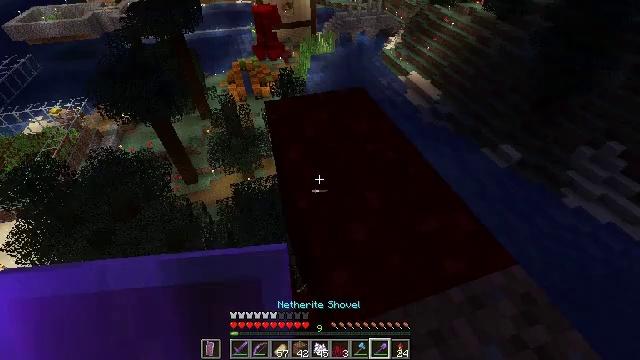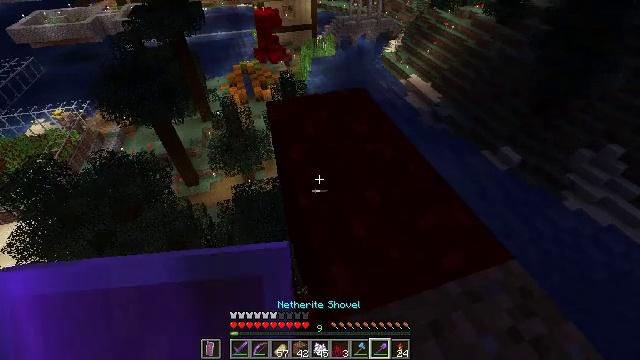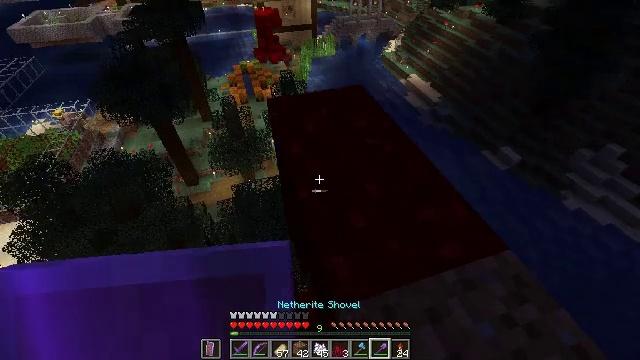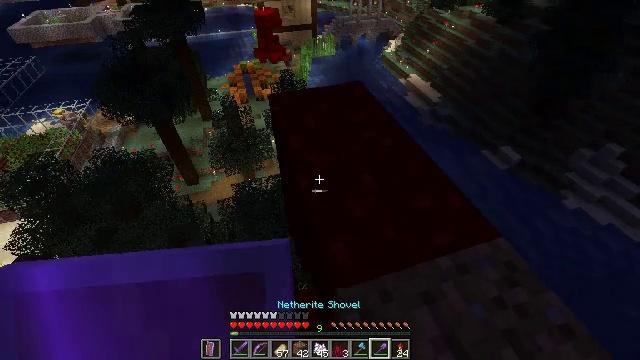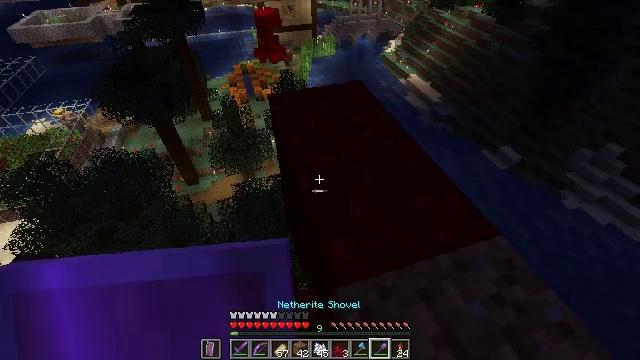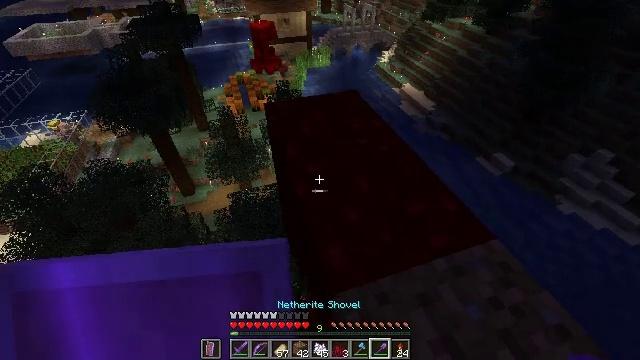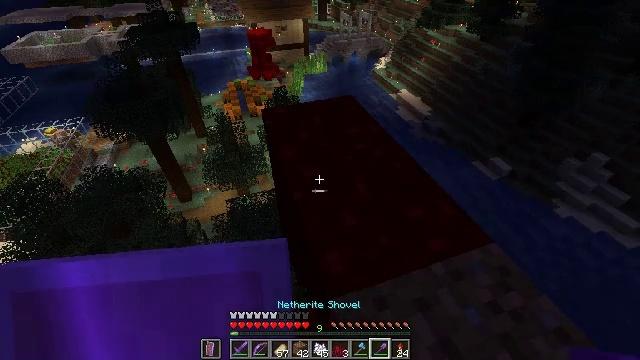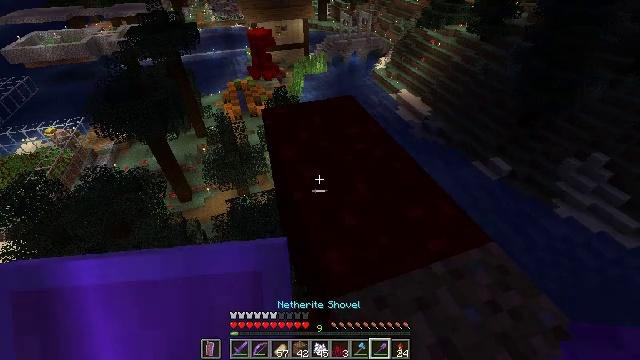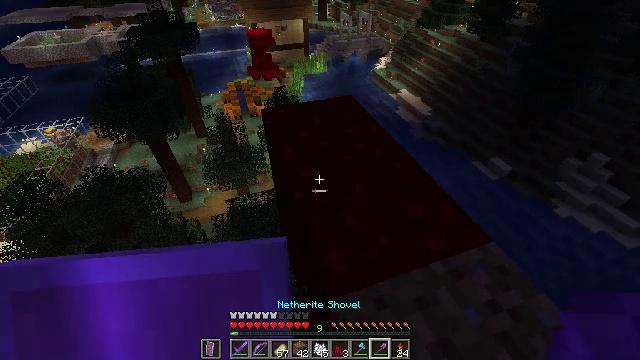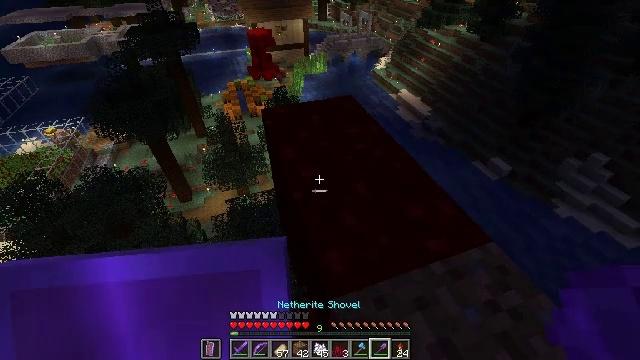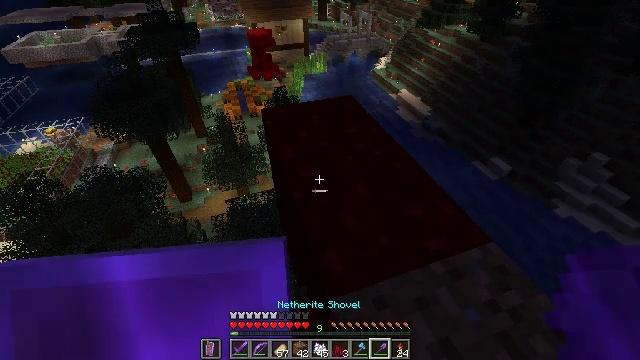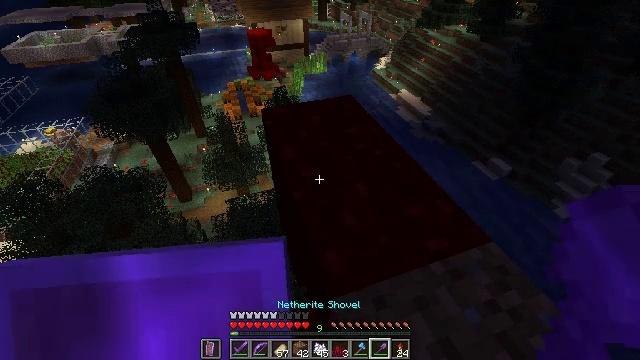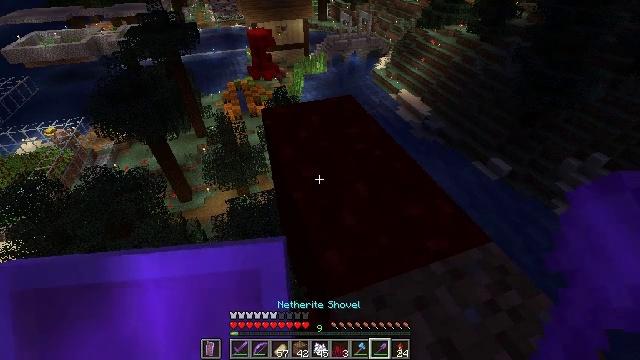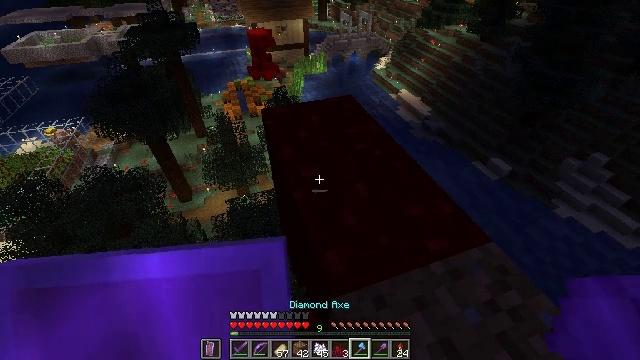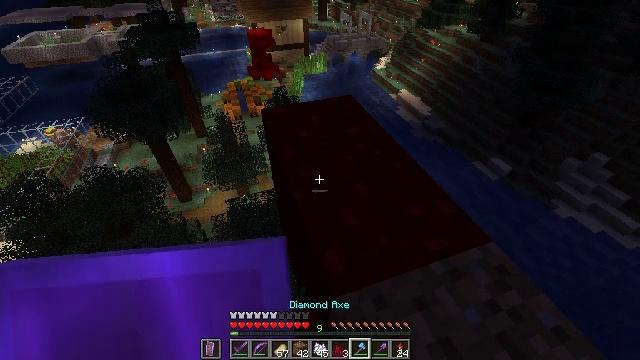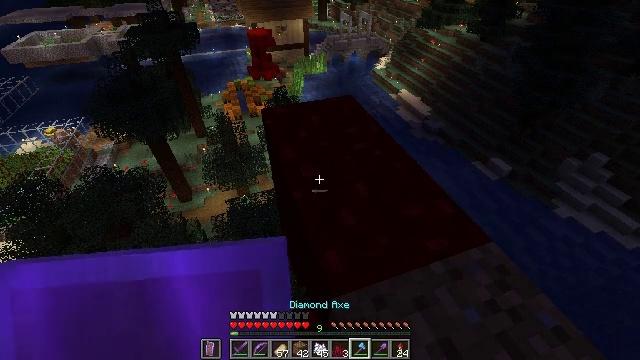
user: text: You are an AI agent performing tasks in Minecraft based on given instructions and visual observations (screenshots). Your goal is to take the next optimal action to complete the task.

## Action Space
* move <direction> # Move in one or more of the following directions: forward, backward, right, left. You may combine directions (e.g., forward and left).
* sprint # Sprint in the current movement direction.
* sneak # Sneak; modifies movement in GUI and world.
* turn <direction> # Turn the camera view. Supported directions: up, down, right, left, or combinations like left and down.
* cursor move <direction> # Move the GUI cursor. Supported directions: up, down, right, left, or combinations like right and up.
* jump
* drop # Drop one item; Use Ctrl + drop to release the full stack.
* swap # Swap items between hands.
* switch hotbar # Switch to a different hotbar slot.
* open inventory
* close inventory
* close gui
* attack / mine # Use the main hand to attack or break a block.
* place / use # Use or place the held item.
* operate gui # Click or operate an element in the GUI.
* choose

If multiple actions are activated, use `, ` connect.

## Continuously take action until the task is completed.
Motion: motion action
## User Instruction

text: Attack the nether wart block to break it.
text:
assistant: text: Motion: move back, sneak
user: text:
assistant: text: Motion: move back, sneak
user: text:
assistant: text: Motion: sneak
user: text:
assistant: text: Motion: sneak
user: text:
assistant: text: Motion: sneak, turn right and up
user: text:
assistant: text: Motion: sneak, turn up
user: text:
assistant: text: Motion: sneak
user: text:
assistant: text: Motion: sneak
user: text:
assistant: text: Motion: sneak
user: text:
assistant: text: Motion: sneak
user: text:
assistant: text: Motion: sneak
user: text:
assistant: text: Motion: sneak
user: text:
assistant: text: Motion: sneak
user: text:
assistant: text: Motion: sneak
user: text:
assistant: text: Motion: sneak
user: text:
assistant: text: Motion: sneak
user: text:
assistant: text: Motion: sneak
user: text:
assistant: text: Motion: sneak
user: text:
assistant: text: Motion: sneak
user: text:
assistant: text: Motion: sneak, attack / mine
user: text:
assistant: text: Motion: sneak, attack / mine
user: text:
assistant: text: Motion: sneak, attack / mine
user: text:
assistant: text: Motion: sneak, attack / mine
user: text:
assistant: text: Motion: sneak, attack / mine
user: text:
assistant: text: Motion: sneak, attack / mine
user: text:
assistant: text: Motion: sneak, attack / mine
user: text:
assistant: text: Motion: sneak, attack / mine
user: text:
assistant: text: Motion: sneak, attack / mine
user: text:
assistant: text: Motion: sneak, attack / mine
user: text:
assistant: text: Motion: sneak, attack / mine